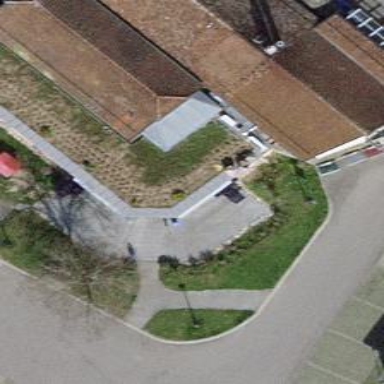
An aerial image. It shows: Café.